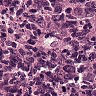
Metastatic tissue present: no